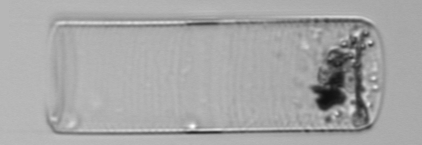
Label: Guinardia_flaccida